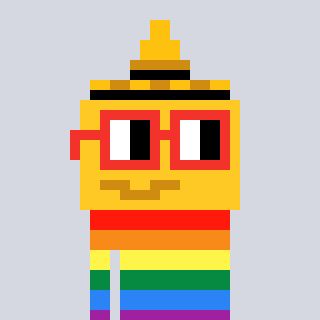
a pixel art character with square red glasses, a mustard-shaped head and a peachy-colored body on a cool background